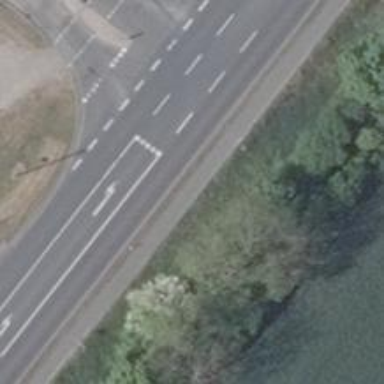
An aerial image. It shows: Tertiary road with asphalt surface.